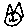
Label: cat